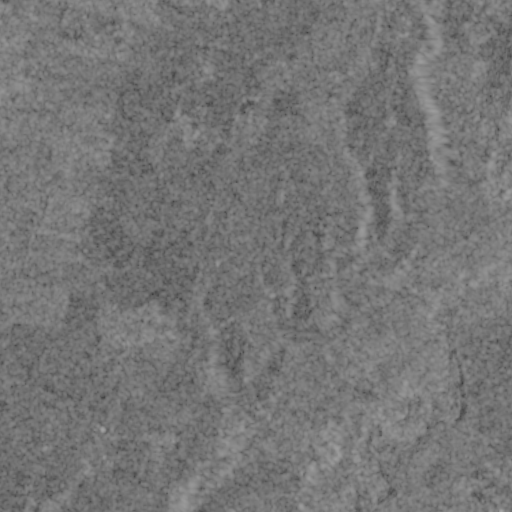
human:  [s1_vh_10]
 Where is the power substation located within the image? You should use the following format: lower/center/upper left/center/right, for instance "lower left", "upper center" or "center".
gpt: The power substation is located in the lower right of the image.
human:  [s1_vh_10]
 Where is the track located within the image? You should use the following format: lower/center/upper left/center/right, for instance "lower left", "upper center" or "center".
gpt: The track is located in the upper center of the image.
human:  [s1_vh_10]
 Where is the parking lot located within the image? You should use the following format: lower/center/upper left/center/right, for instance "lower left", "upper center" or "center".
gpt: There is no parking lot in the image.

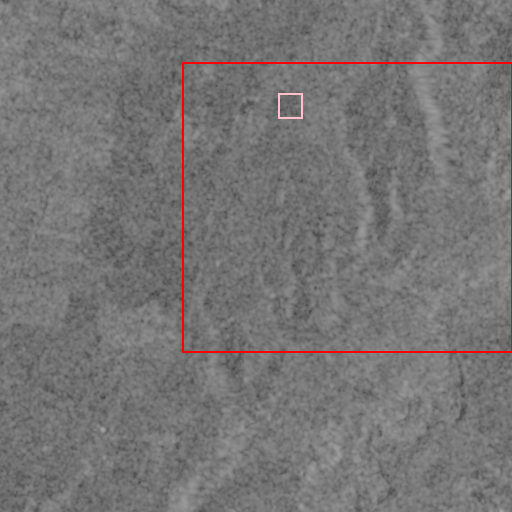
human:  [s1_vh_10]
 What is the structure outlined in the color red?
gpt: The structure outlined in red is a crop field.
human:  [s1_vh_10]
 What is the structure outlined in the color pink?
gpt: The structure outlined in pink is a track.
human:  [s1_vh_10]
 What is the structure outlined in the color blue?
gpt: There is no blue outline.